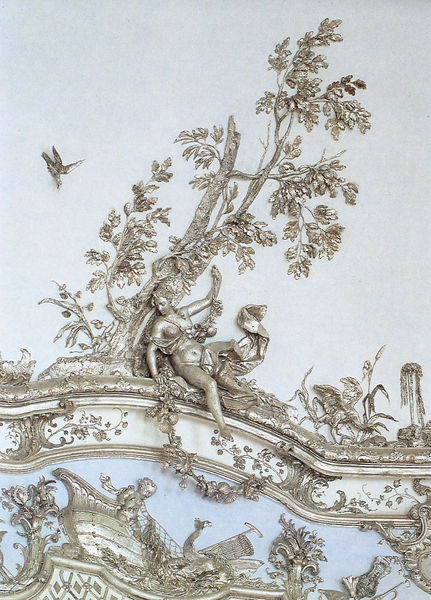
Titel: Detail der Decke im Mittelsaal der Amalienburg, Amphitrite
Künstler: Johann Baptist Zimmermann
Standort: München, Schloss Nymphenburg (EU - D - B)
Schlagwörter: akt, baum, blau, blätter, nackt, vogel, weiß, sitzen, blumen, frau, hell, tür, tuch, ornament, wand, barock, silber, schilf, vögel, sträucher, gold, sitzend, decke, boot, ranken, hellblau, relief, schiff, fischer, ornamente, verzierung, stuck, bronze, eva, kranich, pelikan, efeu, verspielt, köcher, netz, rundlich, bläter, fischernetz, kunstwerk, fette frau, ausruhe, mannblumen, pflsazen, vergolodet